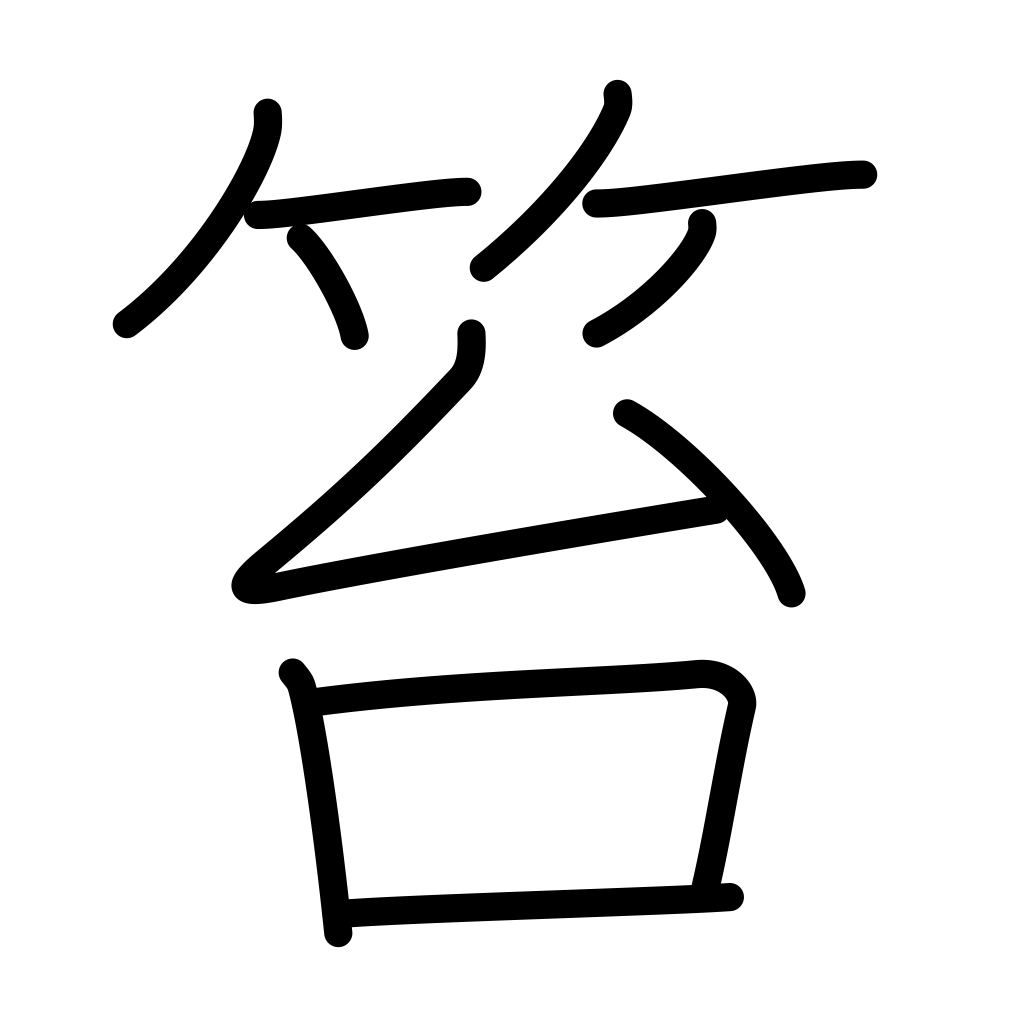
Meaning: whip, rod, scourge, crime punishable by flogging